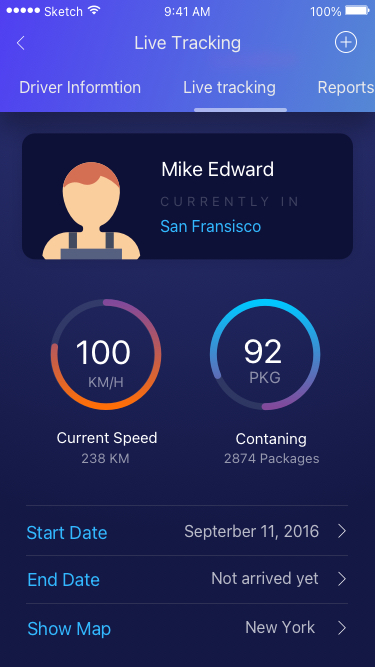
Text in this UI design:
Start Date
Septerber 11, 2016
End Date
Not arrived yet
Show Map
New York
Location
Live Tracking
Driver Informtion          Live tracking          Reports
Mike Edward
San Fransisco
CURRENTLY IN
Current Speed
KM/H
100
238 KM
PKG
92
Contaning
2874 Packages